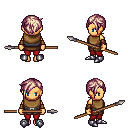
a pixel art fantasy rpg character, female body template, human, tanned skin, leather chest armor, red pants, white blonde pixie cut hairstyle, cloth bracers, metal boots, spear, four views (front, back, left, right), 2x2 character sprite sheet, small pixel art, hard edges, no anti-aliasing